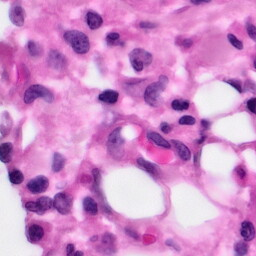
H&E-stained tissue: Pancreatic